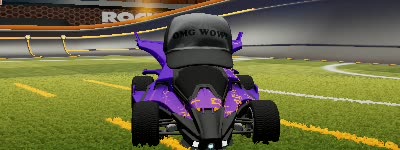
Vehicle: aftershock